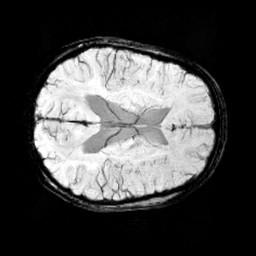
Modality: minIP
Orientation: axial
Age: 12
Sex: female
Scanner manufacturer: siemens
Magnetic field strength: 3 T
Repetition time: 0.027 s
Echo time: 0.02 s